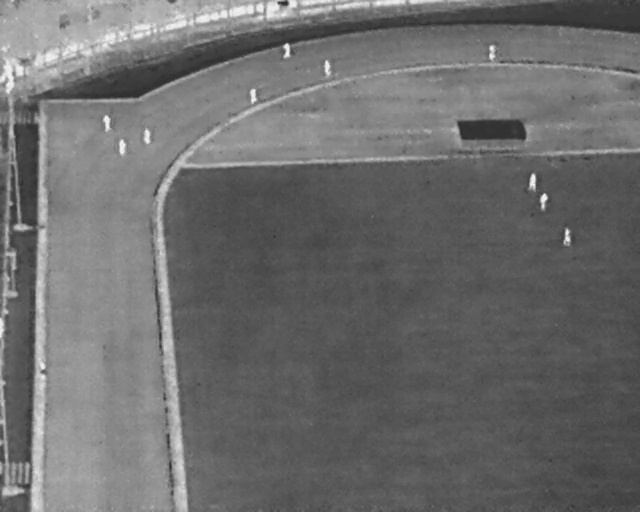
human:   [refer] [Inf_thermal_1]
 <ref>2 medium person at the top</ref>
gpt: <box>[[38, 17, 40, 19, 2], [49, 12, 52, 14, 2]]</box>

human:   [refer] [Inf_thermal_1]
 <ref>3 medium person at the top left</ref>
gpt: <box>[[15, 23, 18, 25, 2], [21, 25, 24, 27, 2], [17, 28, 20, 29, 2]]</box>

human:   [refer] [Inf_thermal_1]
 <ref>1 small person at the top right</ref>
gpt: <box>[[75, 9, 78, 11, 2]]</box>

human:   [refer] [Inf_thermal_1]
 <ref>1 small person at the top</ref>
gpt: <box>[[43, 9, 46, 10, 2]]</box>

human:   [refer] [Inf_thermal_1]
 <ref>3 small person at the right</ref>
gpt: <box>[[81, 34, 84, 36, 2], [83, 38, 86, 40, 2], [87, 45, 90, 47, 2]]</box>